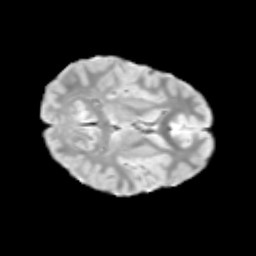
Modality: T2w
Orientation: axial
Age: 10
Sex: male
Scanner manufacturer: siemens
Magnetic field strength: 3 T
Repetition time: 3.8 s
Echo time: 0.07 s